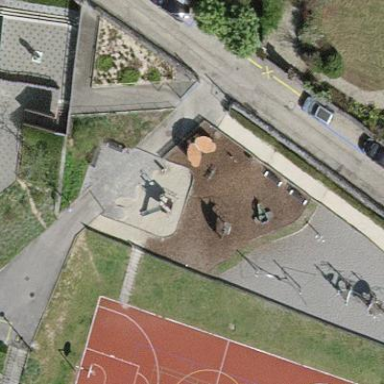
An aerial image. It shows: Playground area for leisure activities on the land.